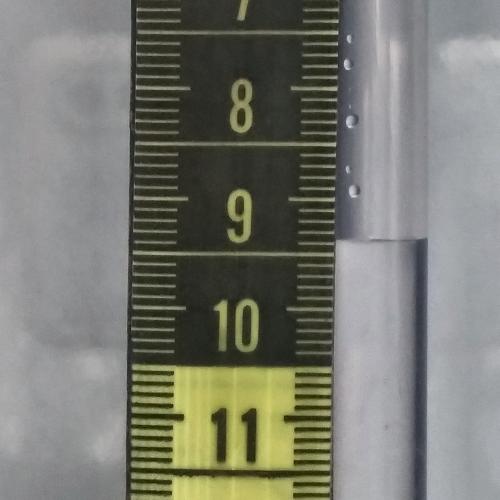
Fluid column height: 9.4 cm